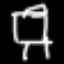
Label: chair